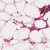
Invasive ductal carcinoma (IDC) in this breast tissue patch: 0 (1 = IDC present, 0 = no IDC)